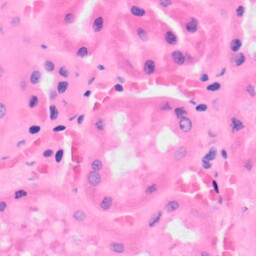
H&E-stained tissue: Kidney